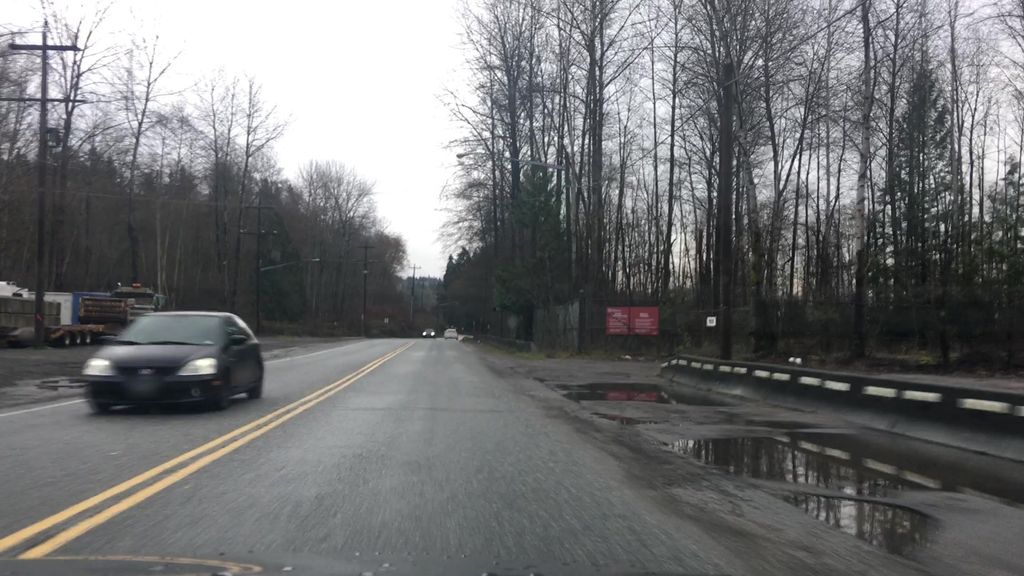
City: vancouver